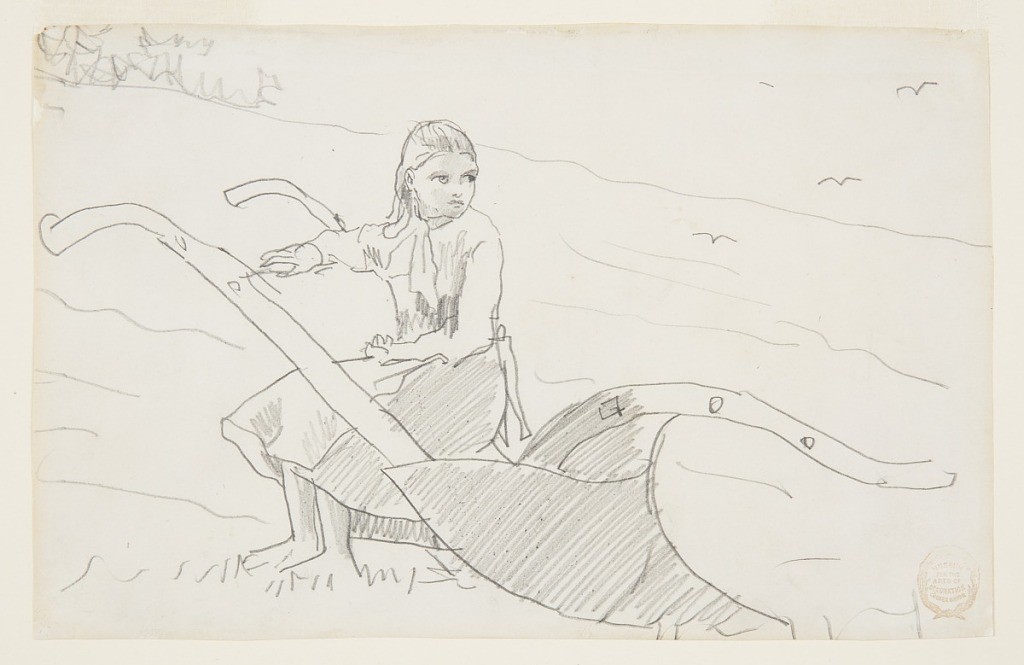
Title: Girl Seated on a Plow
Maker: Winslow Homer, American, 1836–1910
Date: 1879
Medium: Graphite on paper
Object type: Drawing
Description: Horizontal view of a girl seated on a plough.